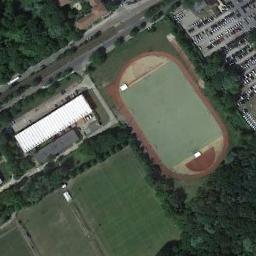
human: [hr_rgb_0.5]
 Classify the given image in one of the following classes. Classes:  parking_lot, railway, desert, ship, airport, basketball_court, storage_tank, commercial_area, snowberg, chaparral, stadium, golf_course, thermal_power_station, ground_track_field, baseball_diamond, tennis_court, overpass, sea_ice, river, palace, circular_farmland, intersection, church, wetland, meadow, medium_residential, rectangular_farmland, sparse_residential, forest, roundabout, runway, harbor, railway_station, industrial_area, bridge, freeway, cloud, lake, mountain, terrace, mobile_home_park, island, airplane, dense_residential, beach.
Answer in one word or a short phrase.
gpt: ground_track_field